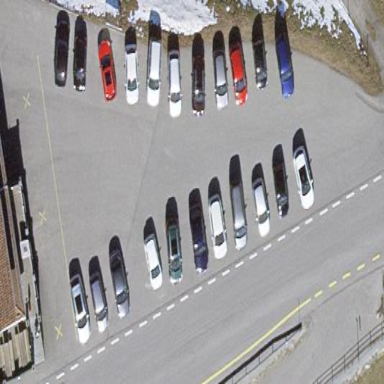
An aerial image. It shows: Parking area with surface.